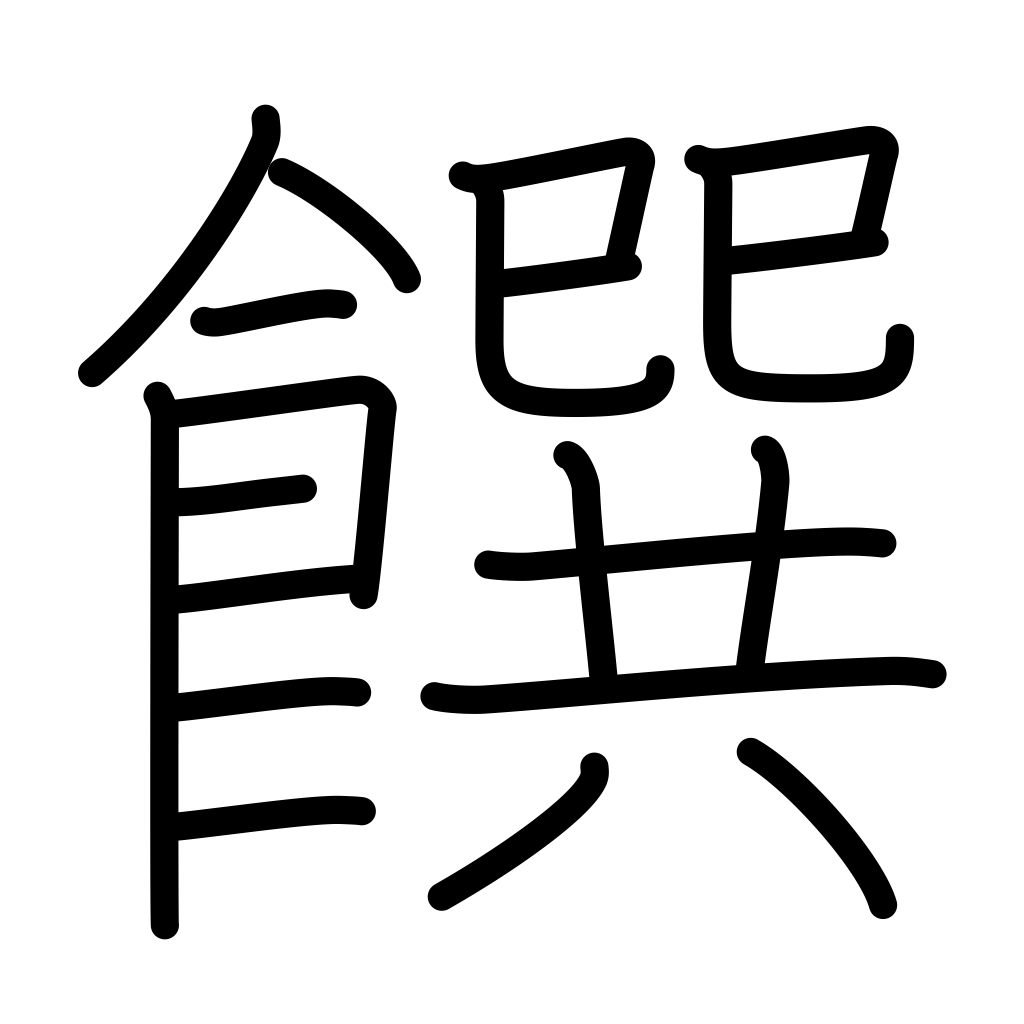
Meaning: food, offering